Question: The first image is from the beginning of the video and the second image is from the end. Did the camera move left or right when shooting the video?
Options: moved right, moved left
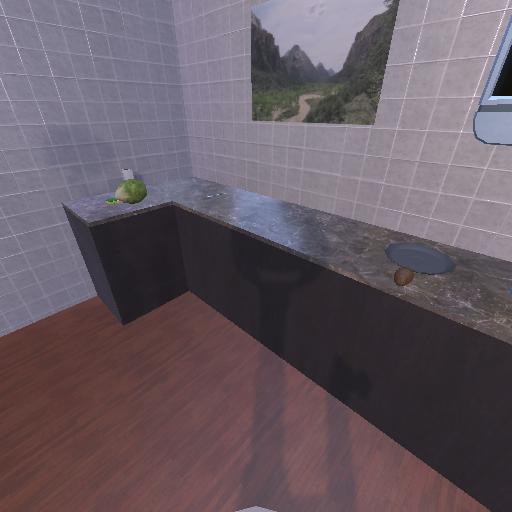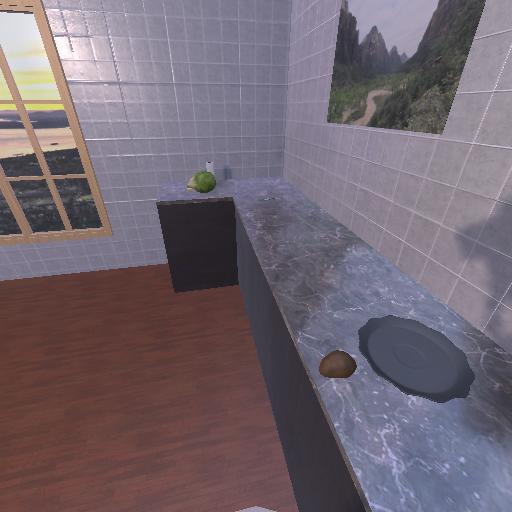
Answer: moved right